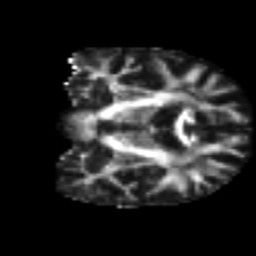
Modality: FA
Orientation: coronal
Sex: male
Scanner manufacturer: ge
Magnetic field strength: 3 T
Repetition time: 7 s
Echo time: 0.08 s